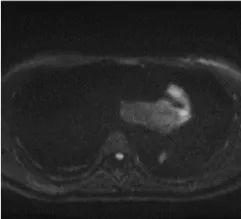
MRI findings. And a high signal on DWI.
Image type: radiology (mri)